Aerial crown-view tile of a tropical tree (Barro Colorado Island, Panama), acquired 20240813:
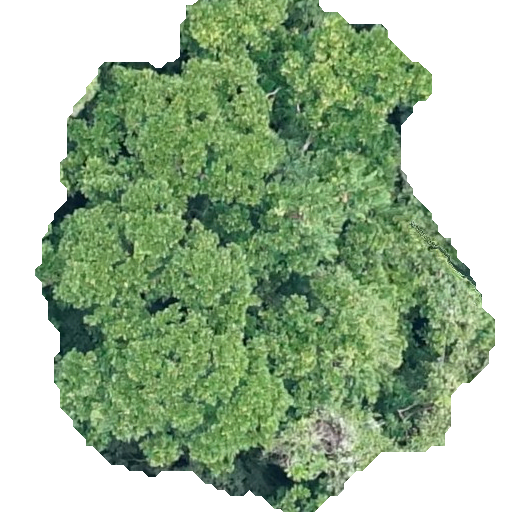
Species: Anacardium excelsum
GBIF accepted scientific name: Anacardium excelsum
Crown area: 257.936 m²